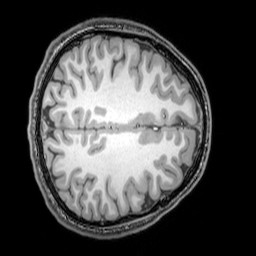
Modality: T1w
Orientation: axial
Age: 24
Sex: male
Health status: healthy
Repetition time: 0.081 s
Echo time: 0.037 s